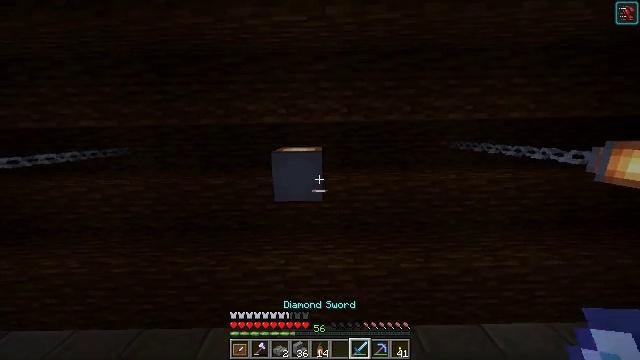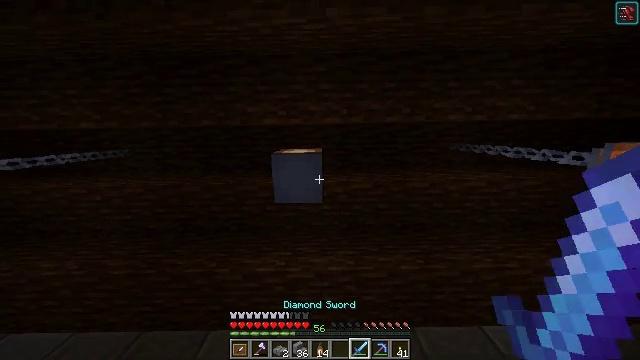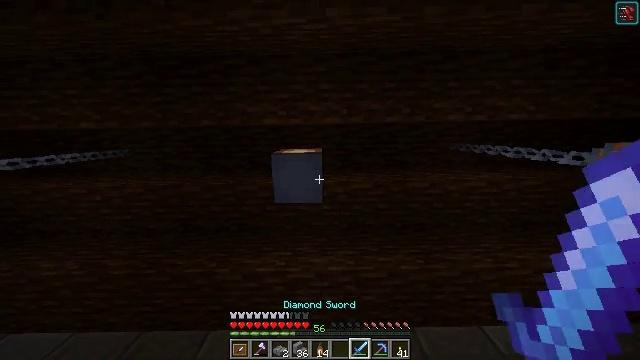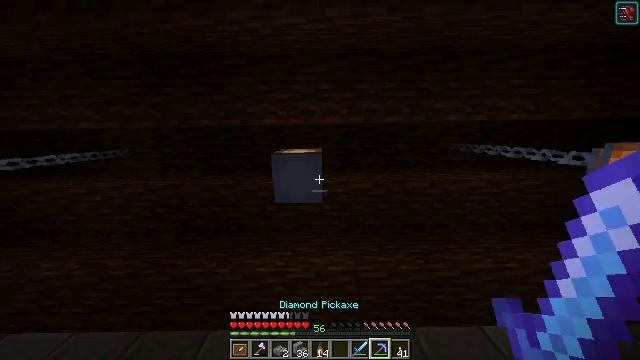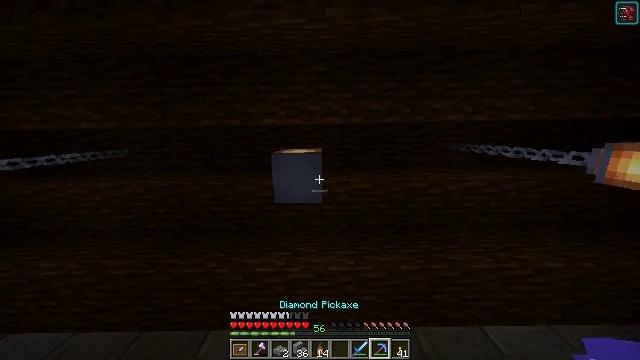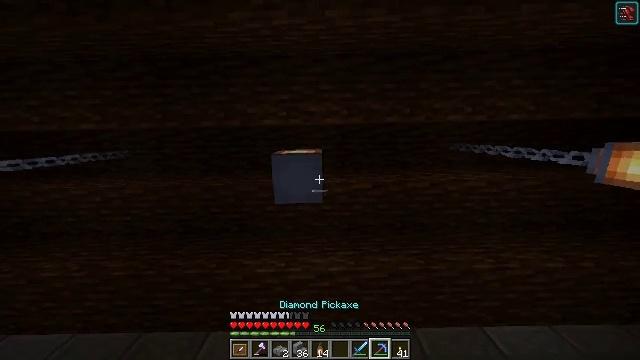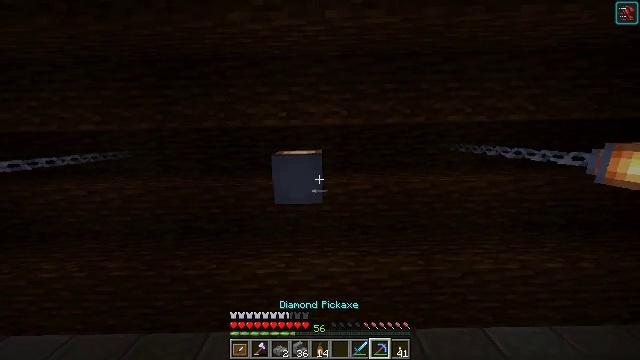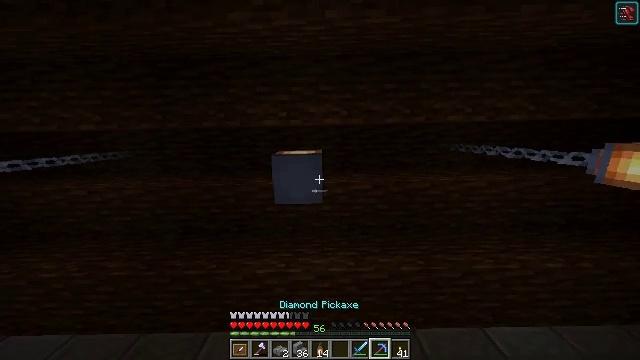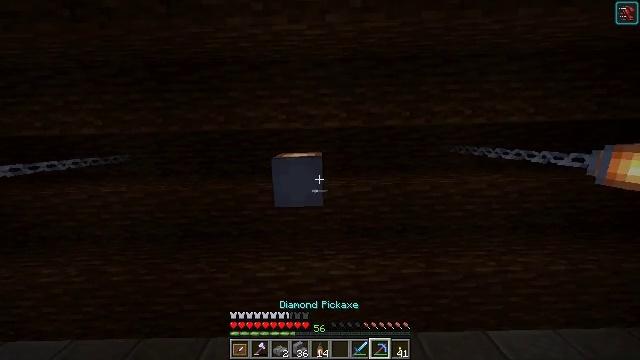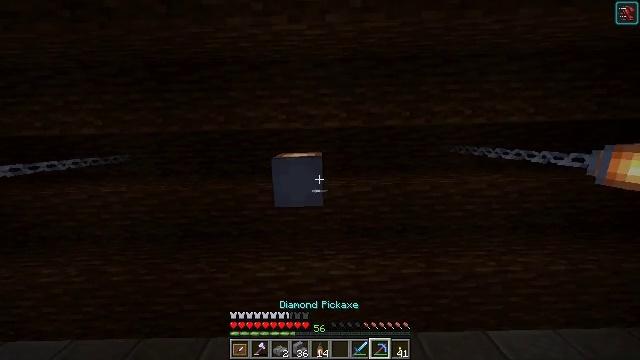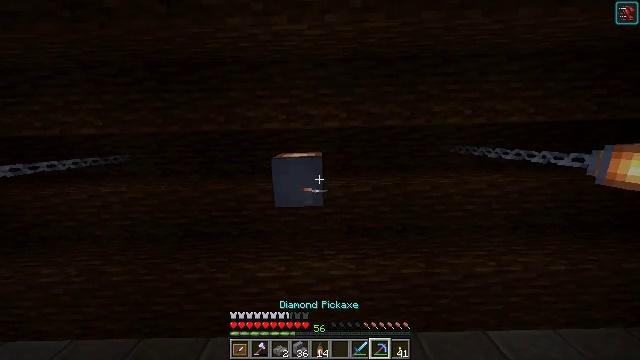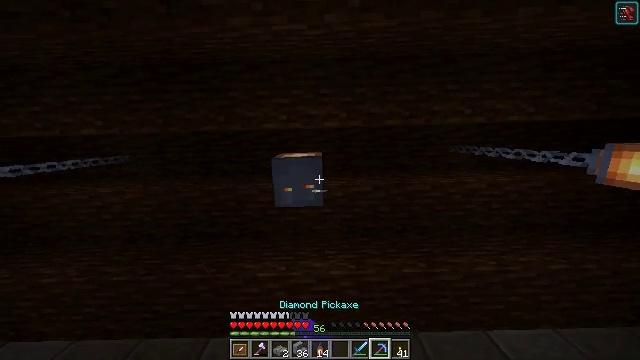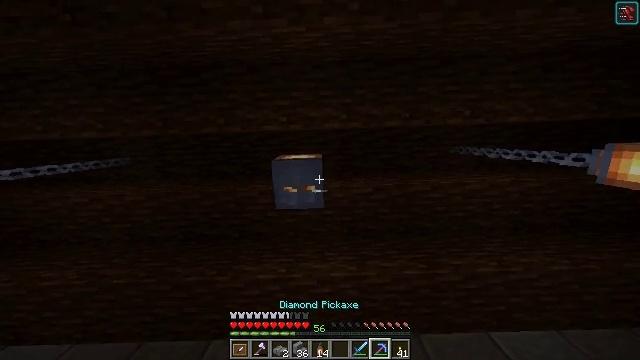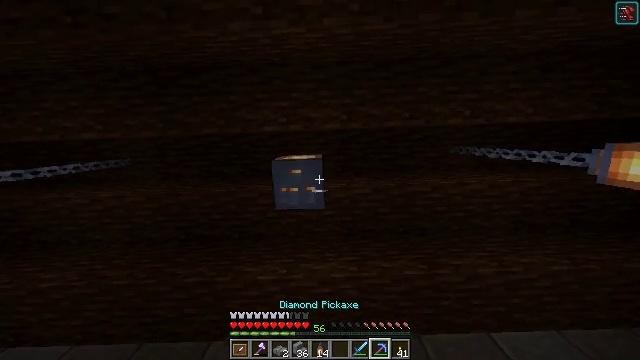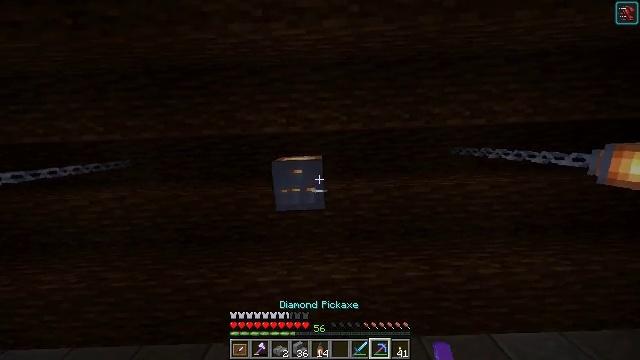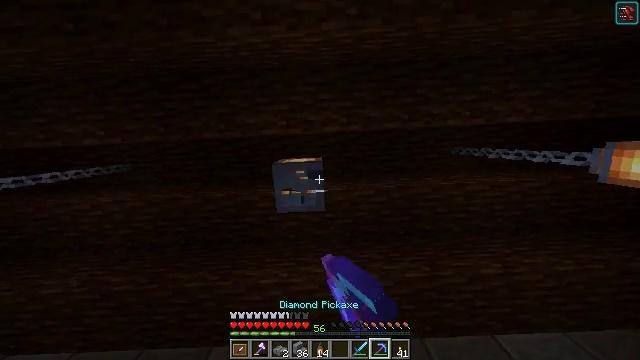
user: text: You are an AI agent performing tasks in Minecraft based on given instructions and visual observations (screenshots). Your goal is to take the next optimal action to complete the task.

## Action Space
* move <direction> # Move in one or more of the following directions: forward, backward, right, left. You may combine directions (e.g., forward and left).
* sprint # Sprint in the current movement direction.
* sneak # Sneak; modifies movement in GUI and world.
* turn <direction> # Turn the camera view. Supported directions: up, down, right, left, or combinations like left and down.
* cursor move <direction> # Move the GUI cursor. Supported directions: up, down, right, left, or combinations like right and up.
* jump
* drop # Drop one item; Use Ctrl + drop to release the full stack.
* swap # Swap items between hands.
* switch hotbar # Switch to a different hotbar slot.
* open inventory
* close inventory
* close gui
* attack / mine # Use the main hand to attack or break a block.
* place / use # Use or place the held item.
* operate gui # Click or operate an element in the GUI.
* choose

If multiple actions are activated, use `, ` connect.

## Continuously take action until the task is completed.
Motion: motion action
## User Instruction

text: Retrieve the lantern for relighting.
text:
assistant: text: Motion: no_op
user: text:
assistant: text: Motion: no_op
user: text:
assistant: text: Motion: no_op
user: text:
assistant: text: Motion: no_op
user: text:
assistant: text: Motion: no_op
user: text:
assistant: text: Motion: no_op
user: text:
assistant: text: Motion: no_op
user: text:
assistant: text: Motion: no_op
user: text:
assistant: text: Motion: no_op
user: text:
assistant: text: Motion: attack / mine
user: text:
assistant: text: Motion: attack / mine
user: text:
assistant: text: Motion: attack / mine
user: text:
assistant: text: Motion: attack / mine
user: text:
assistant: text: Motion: attack / mine
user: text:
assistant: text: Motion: attack / mine
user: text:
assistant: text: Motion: turn up, attack / mine
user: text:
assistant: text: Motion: attack / mine
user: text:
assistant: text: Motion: attack / mine
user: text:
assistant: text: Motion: attack / mine
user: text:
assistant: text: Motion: attack / mine
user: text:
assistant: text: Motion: attack / mine
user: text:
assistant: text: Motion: attack / mine
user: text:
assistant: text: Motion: attack / mine
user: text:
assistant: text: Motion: attack / mine